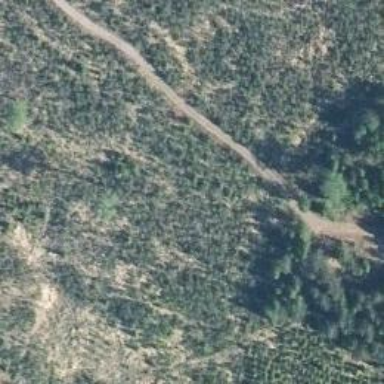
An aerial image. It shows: Track road with grade4 tracktype.